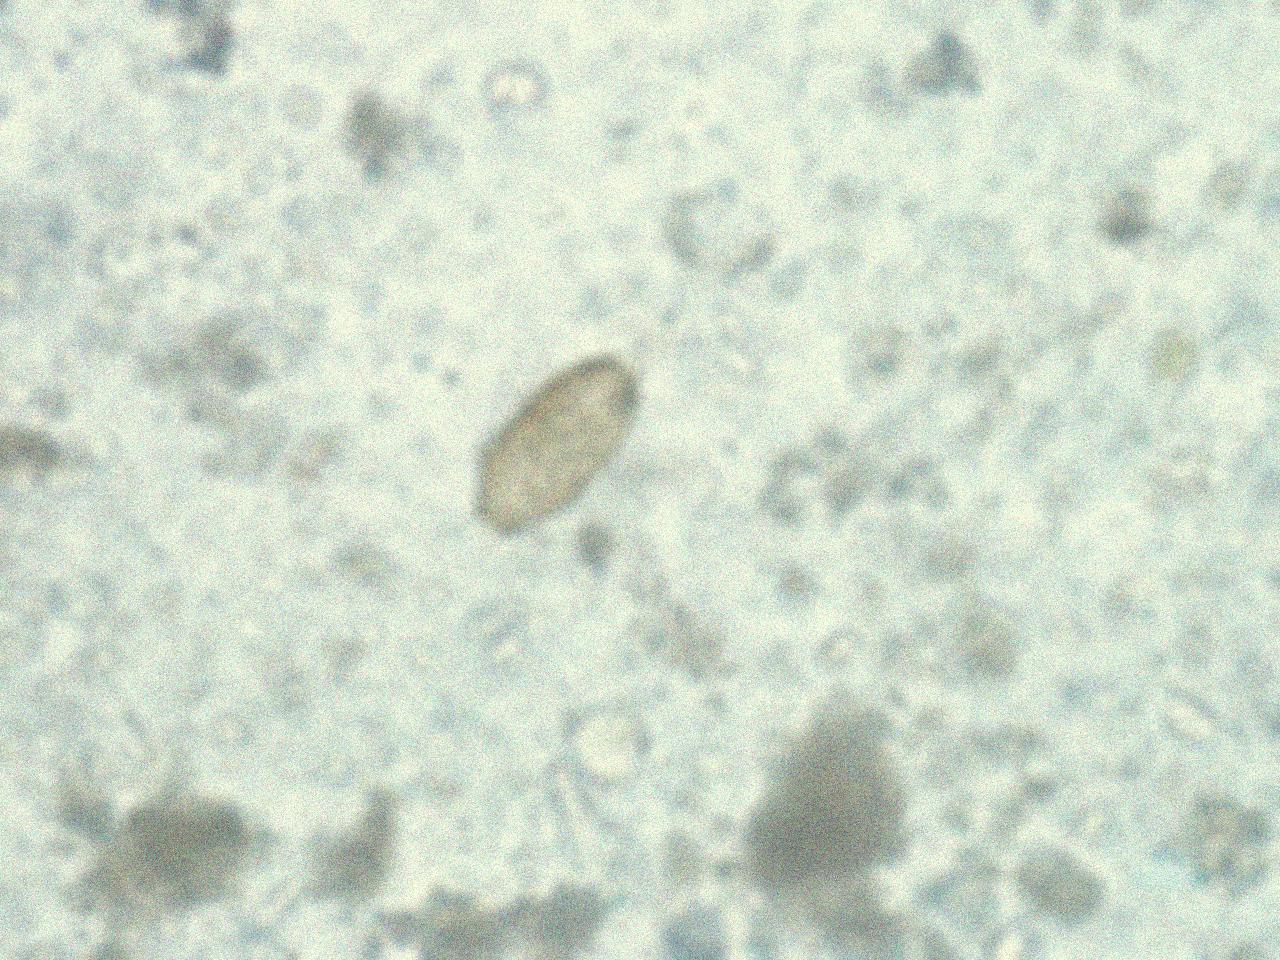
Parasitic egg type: Trichuris trichiura